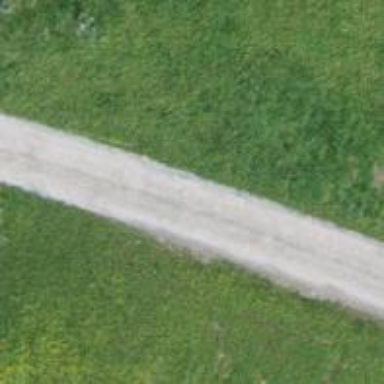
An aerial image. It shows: Residential road with unpaved surface.